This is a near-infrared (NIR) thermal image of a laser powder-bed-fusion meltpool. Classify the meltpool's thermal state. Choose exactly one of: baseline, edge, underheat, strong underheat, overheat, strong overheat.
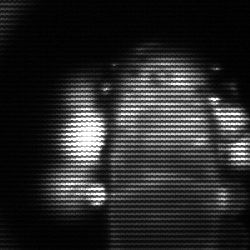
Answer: strong underheat